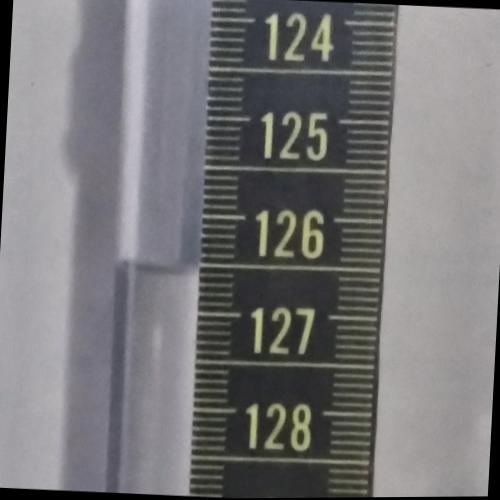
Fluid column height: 126.6 cm